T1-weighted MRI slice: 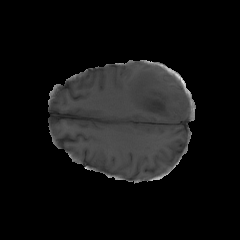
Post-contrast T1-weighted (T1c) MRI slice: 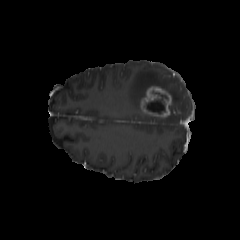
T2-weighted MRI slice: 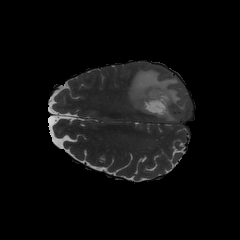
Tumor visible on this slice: yes